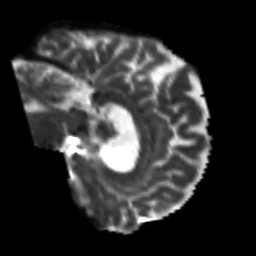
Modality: T2w
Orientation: sagittal
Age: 74
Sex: male
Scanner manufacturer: siemens
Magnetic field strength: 3 T
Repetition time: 7.3 s
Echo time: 0.087 s